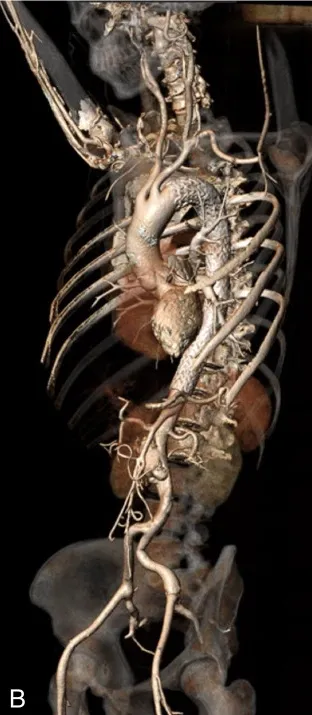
13 years after TEVAR. 3D reconstruction of the CTA of the thoracic aorta. 3D, three-dimensional; CTA, computed tomography angiography; TEVAR, thoracic endovascular aortic repair.
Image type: radiology (ct)